Question: I have a query running in vBulletin system, that fetches latest threads that have image attachments, along with their first attachment ID.
Here is the query:
'''
SELECT thread.threadid,
thread.title,
thread.postuserid,
thread.postusername,
thread.dateline,
thread.replycount,
post.pagetext,
(
SELECT attachment.attachmentid
FROM 'vb_attachment' AS attachment
LEFT JOIN 'vb_filedata' AS data
ON data.filedataid=attachment.filedataid
WHERE attachment.contentid=thread.firstpostid
AND attachment.contenttypeid=1
AND data.extension IN('jpg','gif','png')
AND data.thumbnail_filesize>0
ORDER BY attachmentid ASC
LIMIT 1
) AS firstattachmentid
FROM 'vb_thread' AS thread
LEFT JOIN 'vb_post' AS post
ON post.postid=thread.firstpostid
WHERE thread.forumid IN(331, 318)
HAVING firstattachmentid>0
ORDER BY thread.dateline DESC
LIMIT 0, 5
'''
The explain results for the query you can see here:

The problem: usually query runs in 0.00001 second, so almost instantly, as it is optimized query overall, however, after creating new thread (), it takes 40+ seconds (executed directly from MySQL GUI), and . Explain query taking slow shows the same results regarding index usage.
After running the same query two-three times, it is back to usual speed.
If anyone could explain what happens, and how to fix the problem, I would appreciate the help.
Thanks.
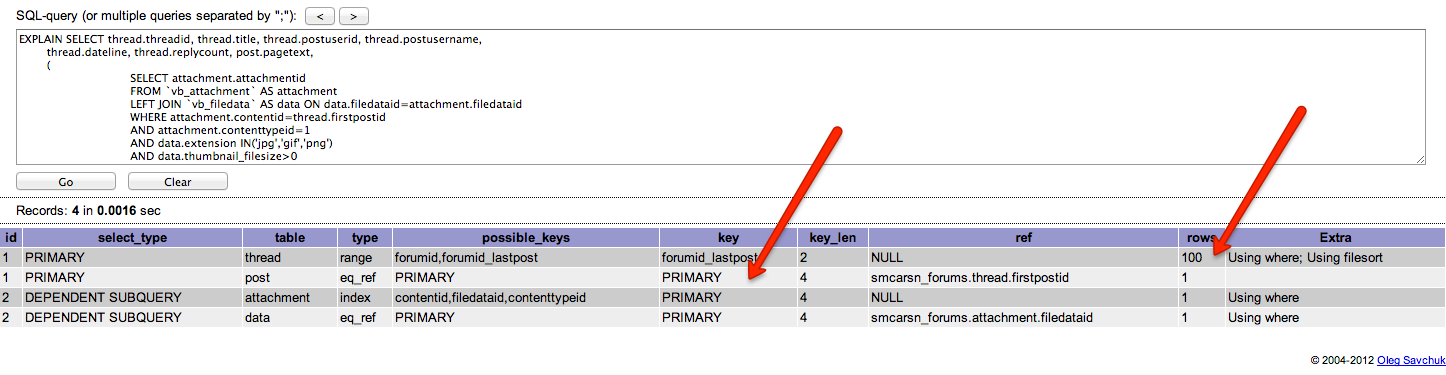
Answer: MySQL caches the results of queries to allow it to return the results of the same query quicker later.
Adding a new thread is causing MySQL to have to rebuild the query cache the next time the query is run.
I have found MySQL subqueries to perform badly. Some tactics I have used to avoid subqueries:
1. Restructure the query as a join without subqueries.
2. Restructure the query as several queries.
3. Return more data that you need and then do some work with this data in your application.